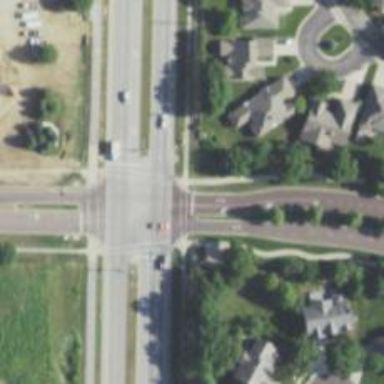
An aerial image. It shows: Solid stop line on the road.